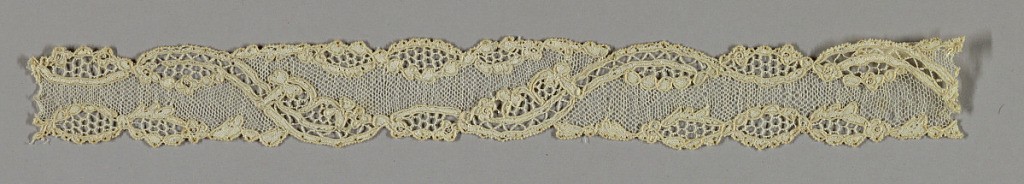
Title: Band
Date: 18th century
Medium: linen Technique: needle lace with ground of loop and twist with twist return
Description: Narrow band finished on both edges with groups of openwork stitches, hexagonal mesh with picots. Serpentine band in field of fine mesh.